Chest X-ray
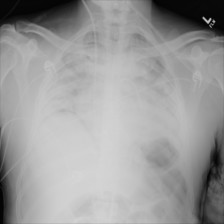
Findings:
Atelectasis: negative
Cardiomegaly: negative
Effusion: negative
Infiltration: negative
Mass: negative
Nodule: negative
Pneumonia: negative
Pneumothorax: negative
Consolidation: negative
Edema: negative
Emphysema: negative
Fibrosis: negative
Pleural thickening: negative
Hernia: negative